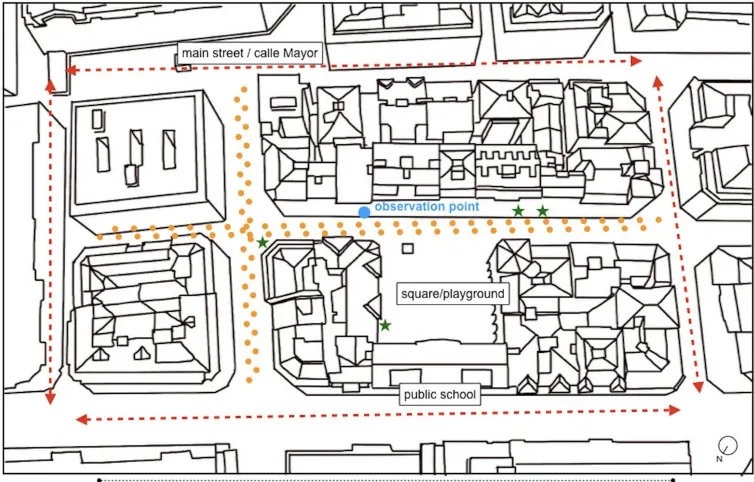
Urban blocks and traffic at the site. The site is mainly residential, with a public school overlooking the plaza. Almost half its area is dedicated to a playground.
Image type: electrography (eeg)